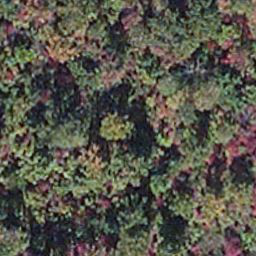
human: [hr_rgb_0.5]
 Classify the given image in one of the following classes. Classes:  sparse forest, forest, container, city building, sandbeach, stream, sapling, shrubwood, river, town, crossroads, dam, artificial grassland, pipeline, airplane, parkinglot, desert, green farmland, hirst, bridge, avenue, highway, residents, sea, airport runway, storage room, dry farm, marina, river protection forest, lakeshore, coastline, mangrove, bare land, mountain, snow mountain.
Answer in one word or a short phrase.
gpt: mangrove